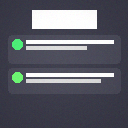
Screen state: on